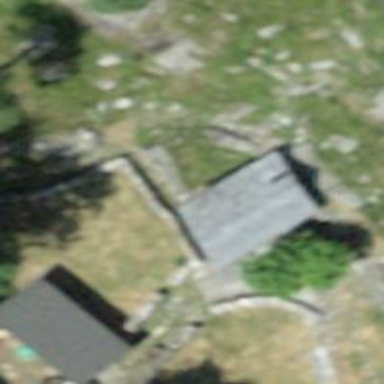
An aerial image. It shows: Cabin.